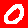
Digit: 0